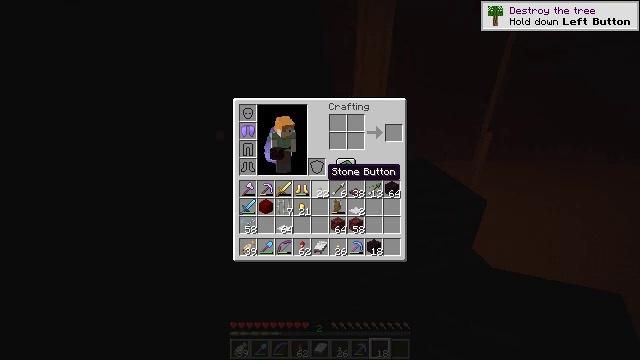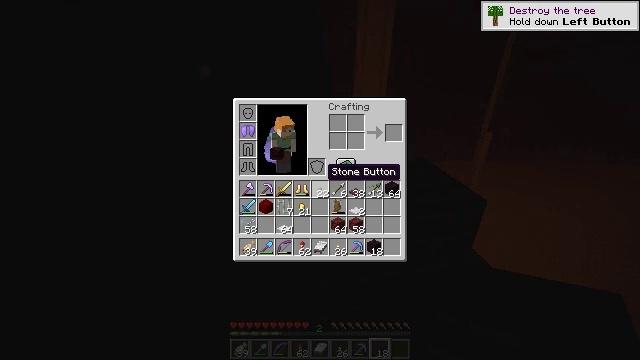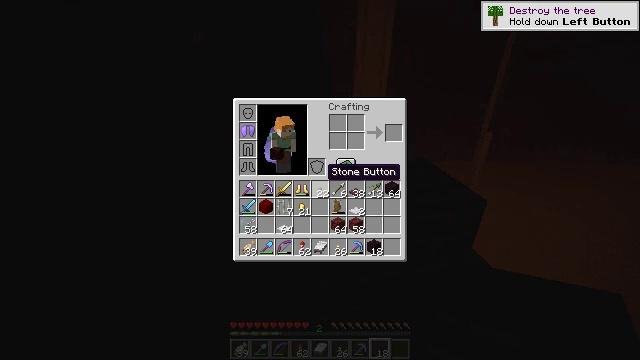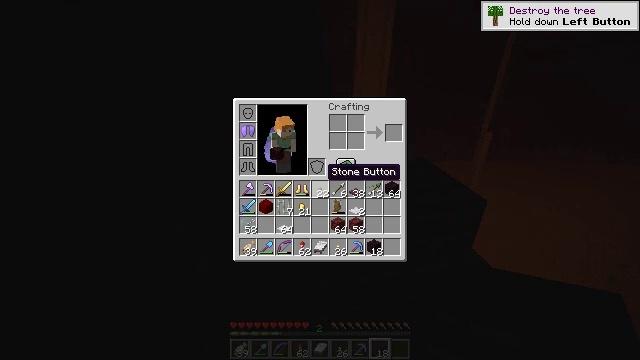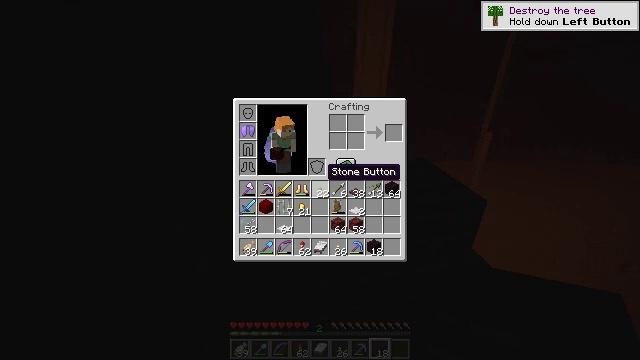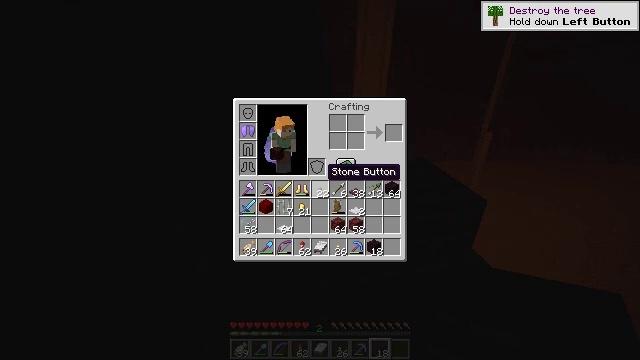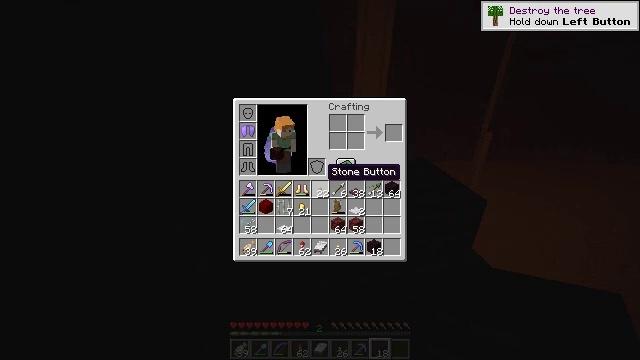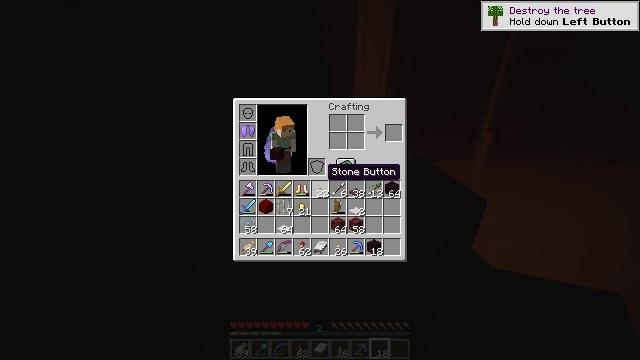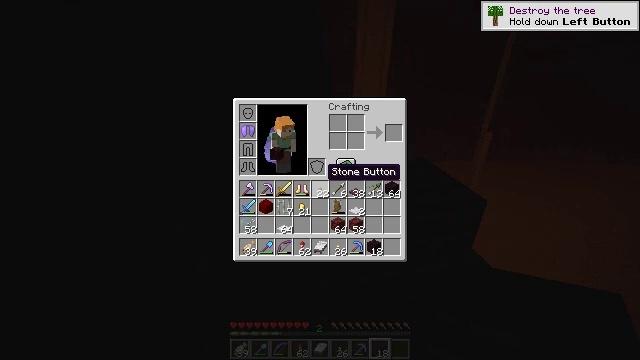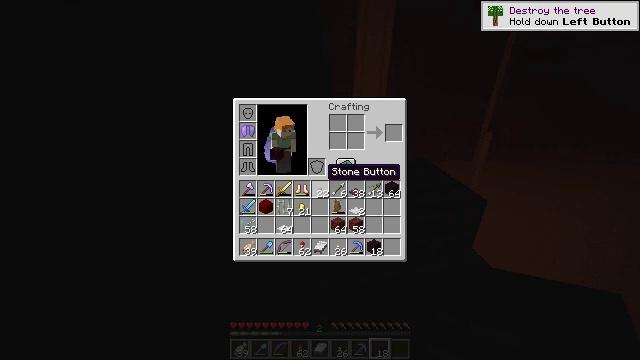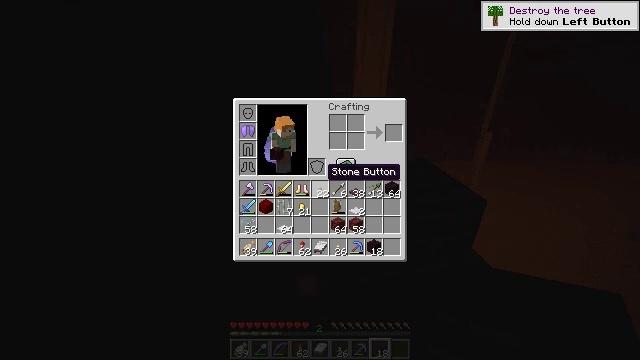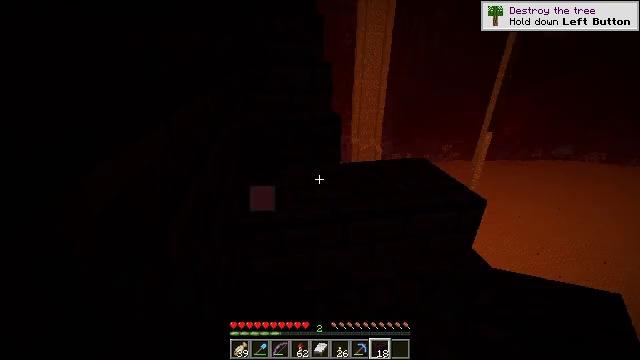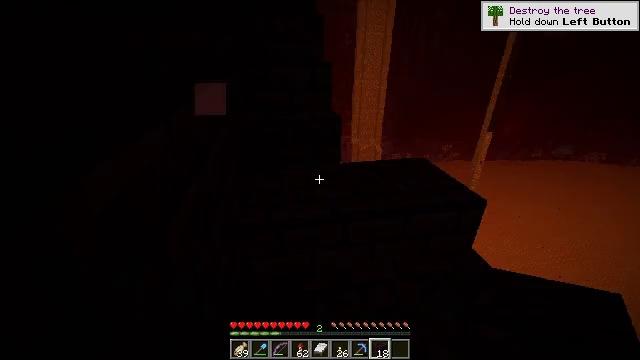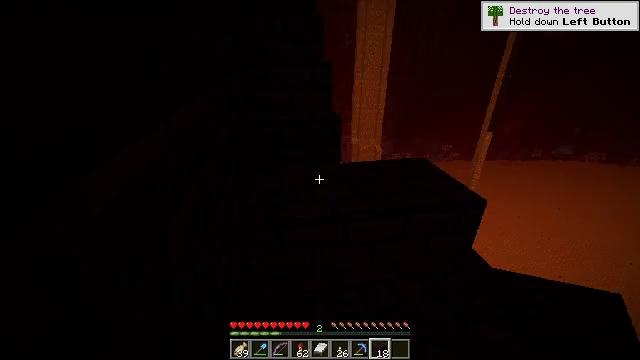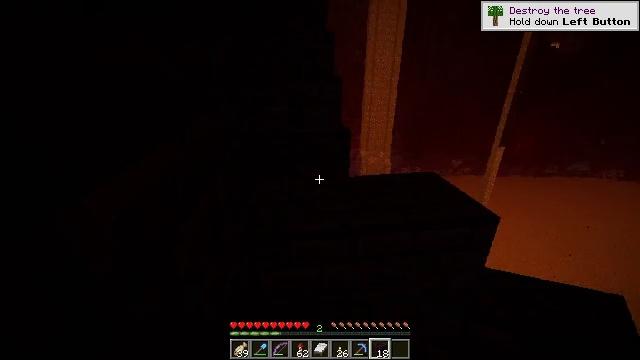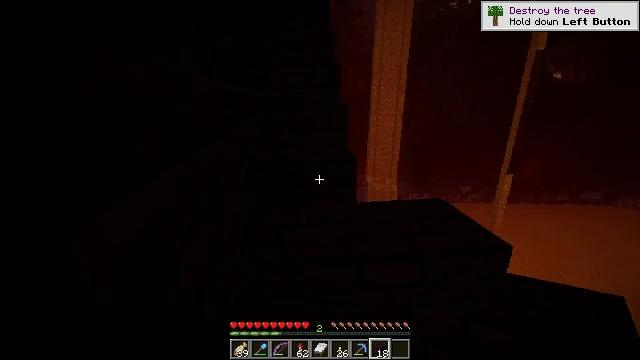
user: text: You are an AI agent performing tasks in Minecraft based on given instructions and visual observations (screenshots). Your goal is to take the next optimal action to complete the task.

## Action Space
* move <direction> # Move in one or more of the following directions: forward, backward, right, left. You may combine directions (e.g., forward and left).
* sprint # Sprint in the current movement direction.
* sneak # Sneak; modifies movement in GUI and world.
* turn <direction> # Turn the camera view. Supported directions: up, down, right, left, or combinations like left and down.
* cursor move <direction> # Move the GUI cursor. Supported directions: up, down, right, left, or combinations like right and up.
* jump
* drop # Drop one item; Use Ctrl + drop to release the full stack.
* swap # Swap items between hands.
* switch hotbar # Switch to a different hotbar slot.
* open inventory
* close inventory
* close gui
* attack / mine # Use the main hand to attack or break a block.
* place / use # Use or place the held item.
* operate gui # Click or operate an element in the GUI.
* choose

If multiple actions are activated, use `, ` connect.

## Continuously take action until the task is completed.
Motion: motion action
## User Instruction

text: Make a nether brick slab by crafting.
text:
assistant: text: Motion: no_op
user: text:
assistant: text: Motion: no_op
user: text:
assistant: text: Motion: no_op
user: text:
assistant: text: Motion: no_op
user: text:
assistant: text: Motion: no_op
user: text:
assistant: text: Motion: no_op
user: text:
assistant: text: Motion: no_op
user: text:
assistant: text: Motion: no_op
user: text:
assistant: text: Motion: no_op
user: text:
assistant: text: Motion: no_op
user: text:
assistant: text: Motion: close inventory
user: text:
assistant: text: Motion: close inventory
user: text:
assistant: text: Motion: no_op
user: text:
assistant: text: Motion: turn left and up
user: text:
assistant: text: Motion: turn left and up
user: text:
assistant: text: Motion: turn left and up
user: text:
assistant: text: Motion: turn up
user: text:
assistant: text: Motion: turn up
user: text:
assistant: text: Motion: turn up
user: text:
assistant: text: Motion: no_op
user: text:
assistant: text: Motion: turn up
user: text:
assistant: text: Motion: turn up
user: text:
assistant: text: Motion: turn up
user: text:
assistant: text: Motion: no_op
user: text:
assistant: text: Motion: turn up
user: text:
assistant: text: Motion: turn up
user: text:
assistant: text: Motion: no_op
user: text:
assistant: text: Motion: no_op
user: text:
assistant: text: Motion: move forward
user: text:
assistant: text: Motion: move forward